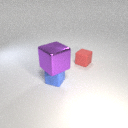
small blue rubber cube below large purple metal cube